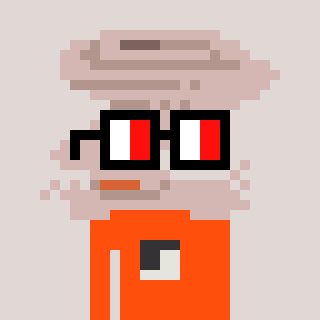
a pixel art character with square glasses with black frames and red eyes, a tornado-shaped head and a orange-colored body on a warm background